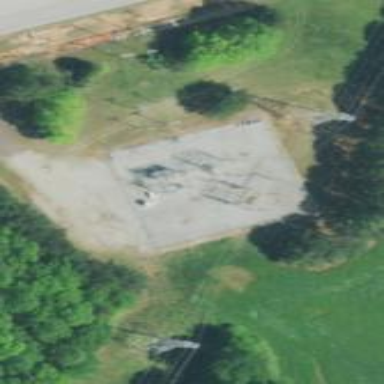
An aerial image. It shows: Distribution level power substation enclosed by fence.